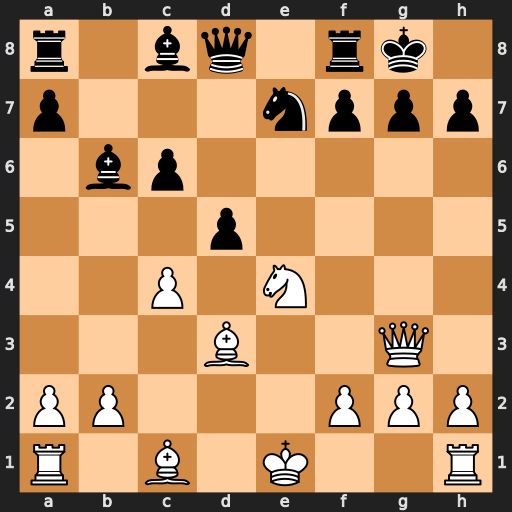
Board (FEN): r1bq1rk1/p3nppp/1bp5/3p4/2P1N3/3B2Q1/PP3PPP/R1B1K2R
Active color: w
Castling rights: KQ
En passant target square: -
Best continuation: Nf6+ Kh8 Qh4 h6 Bxh6